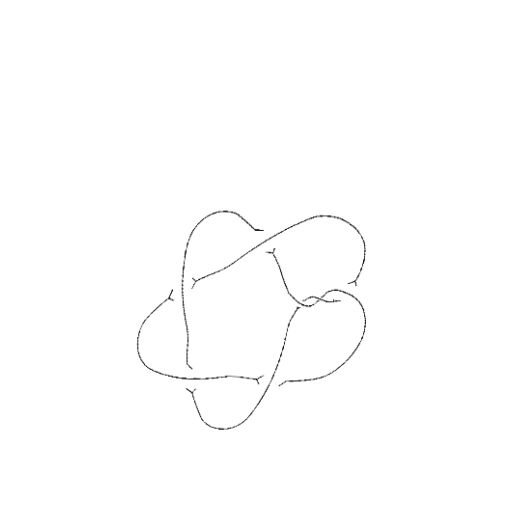
Crossing number: 7